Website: bh-photo
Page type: billing-address
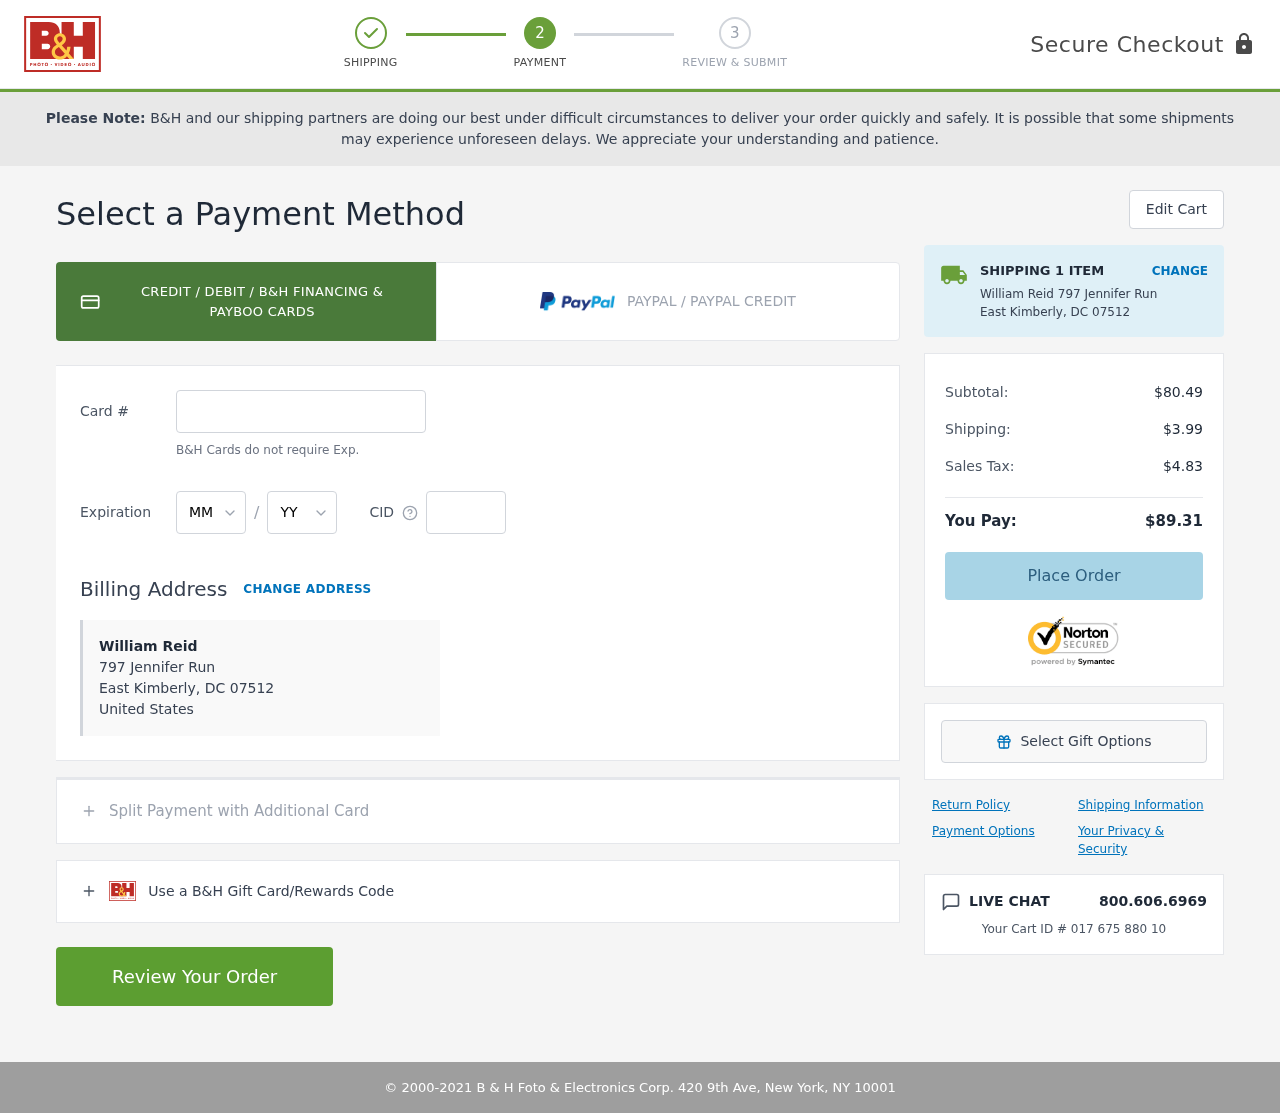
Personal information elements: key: PII_CARD_CVV
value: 366
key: PII_CARD_EXPIRY_MONTH
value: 08
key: PII_CARD_EXPIRY_YEAR
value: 28
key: PII_CARD_NUMBER
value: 5105 2185 6544 0691
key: PII_CITY
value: East Kimberly
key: PII_COUNTRY
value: United States
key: PII_FULLNAME
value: William Reid
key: PII_POSTCODE
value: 07512
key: PII_STATE_ABBR
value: DC
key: PII_STREET
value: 797 Jennifer Run
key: PII_FULLNAME2
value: William Reid
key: PII_STREET2
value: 797 Jennifer Run
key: PII_CITY_STATE_ZIP2
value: East Kimberly, DC
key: PII_POSTCODE2
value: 07512
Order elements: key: ORDER_NUM_ITEMS
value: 1
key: ORDER_SUBTOTAL
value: $80.49
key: ORDER_SHIPPING_COST
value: $3.99
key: ORDER_TAX
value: $4.83
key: ORDER_TOTAL
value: $89.31
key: ORDER_ID
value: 017 675 880 10